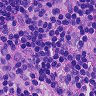
Metastatic tissue present: no